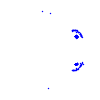
Particle: pion